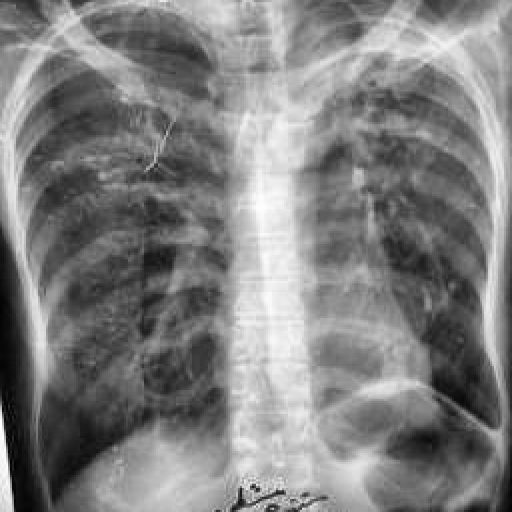
Finding: TUBERCULOSIS